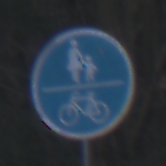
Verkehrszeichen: GemeinsamerGehUndRadweg
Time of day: MorningAfternoon
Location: Outdoor (Nature)
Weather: Overcast
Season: Winter
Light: Natural